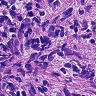
Metastatic tissue present: yes